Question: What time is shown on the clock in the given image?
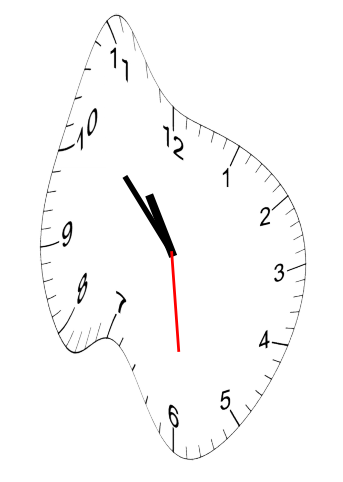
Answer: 10:52:29